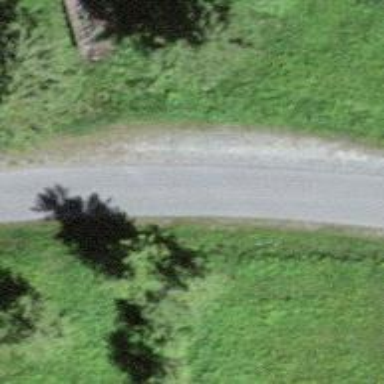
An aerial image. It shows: Passing place on the road.